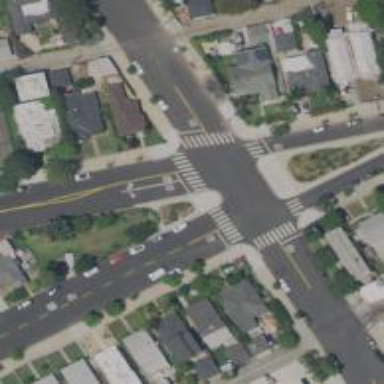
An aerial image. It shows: Marked crossing with zebra markings on the road.